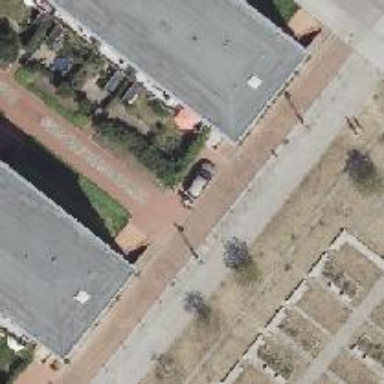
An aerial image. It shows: Footway.